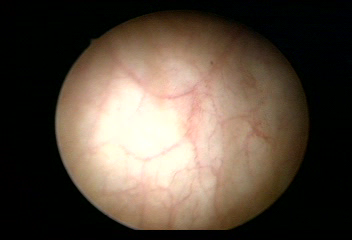
Modality: WLC
Class: Normal mucosa
Bladder cancer association: No